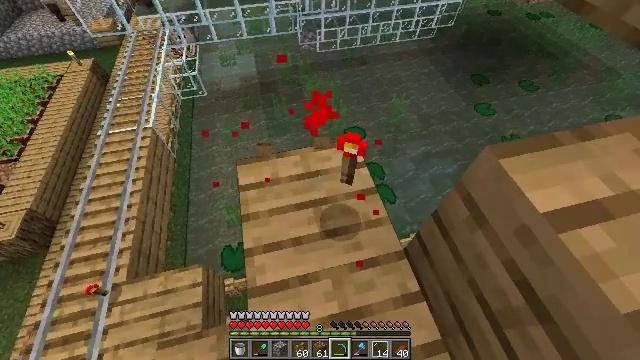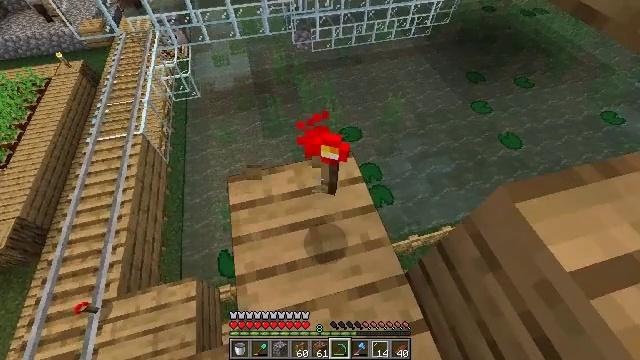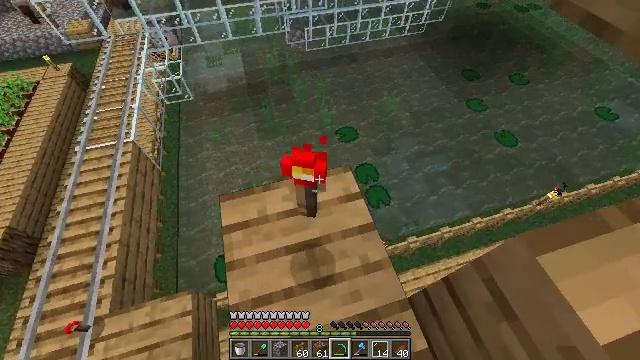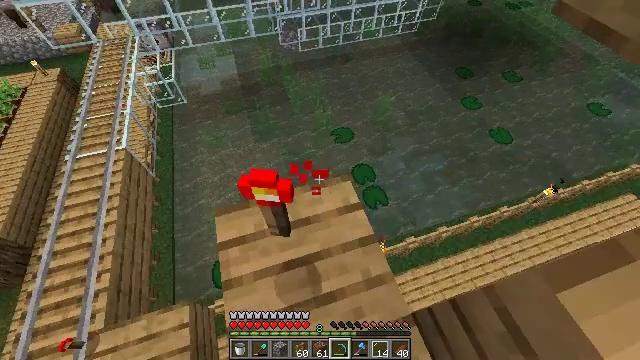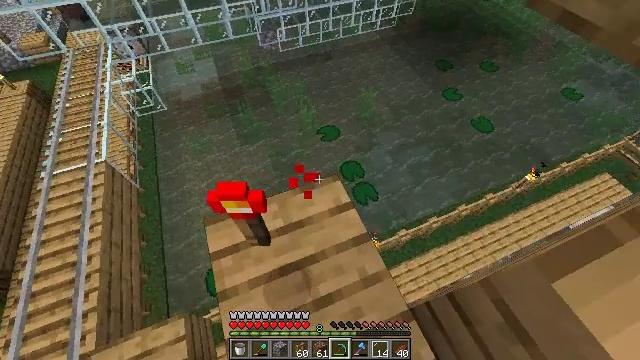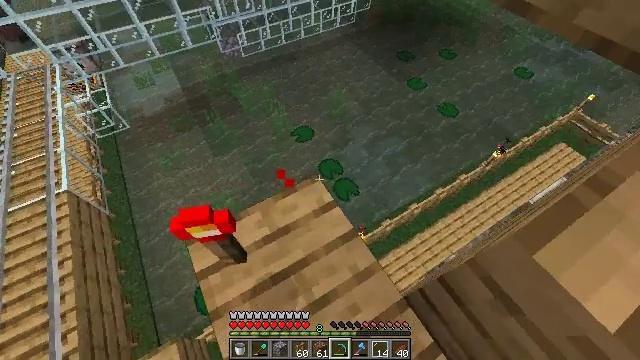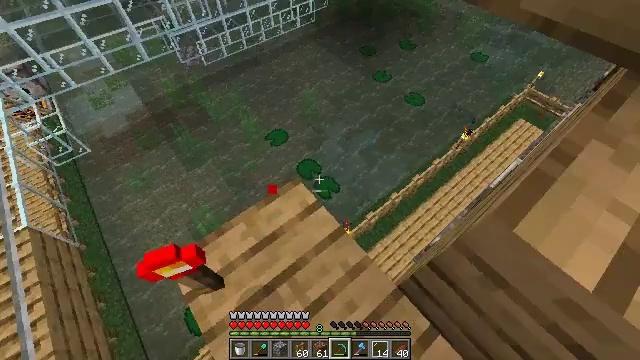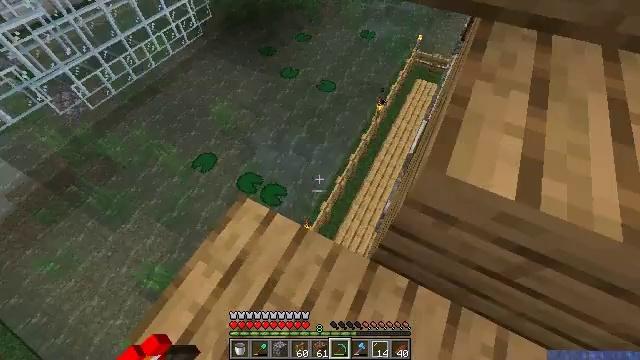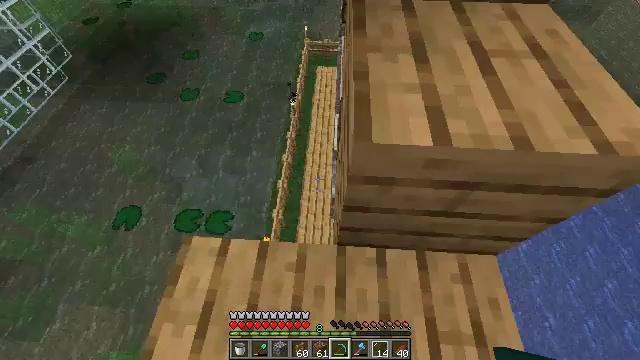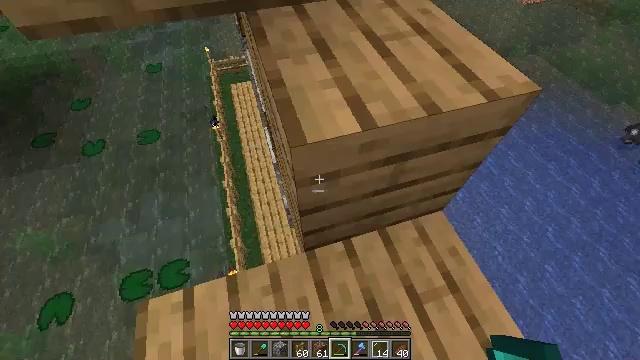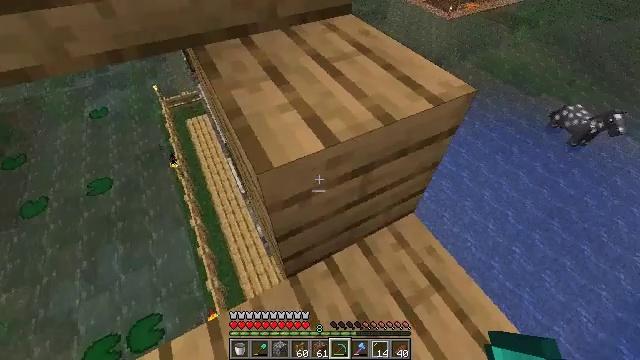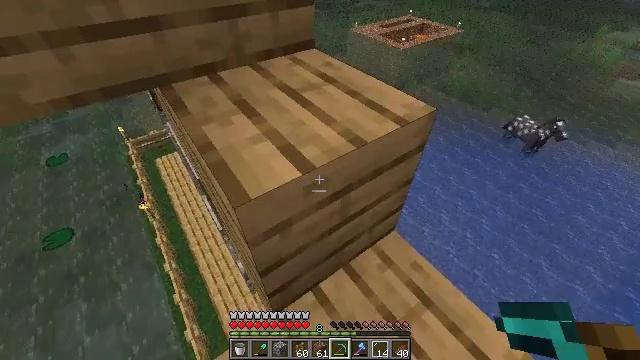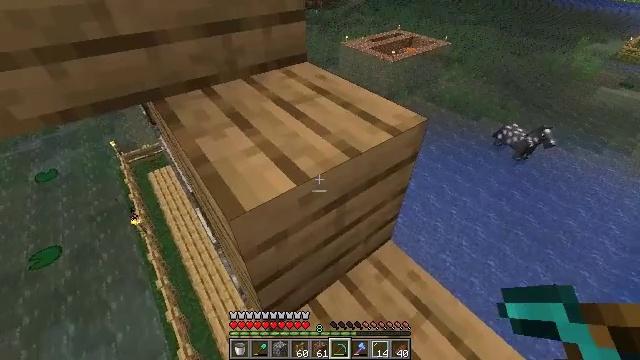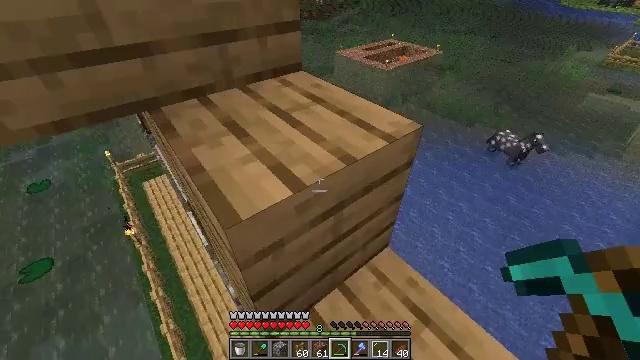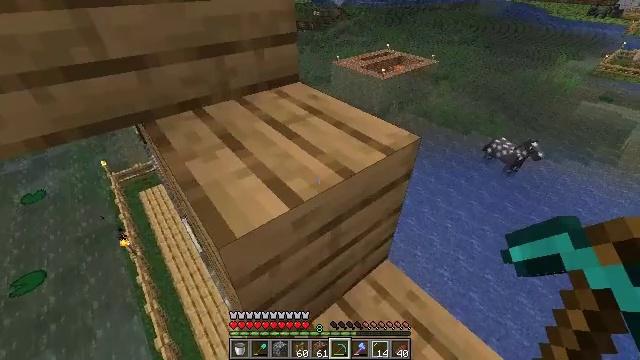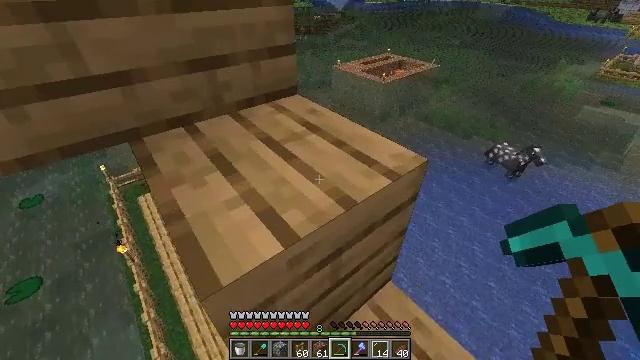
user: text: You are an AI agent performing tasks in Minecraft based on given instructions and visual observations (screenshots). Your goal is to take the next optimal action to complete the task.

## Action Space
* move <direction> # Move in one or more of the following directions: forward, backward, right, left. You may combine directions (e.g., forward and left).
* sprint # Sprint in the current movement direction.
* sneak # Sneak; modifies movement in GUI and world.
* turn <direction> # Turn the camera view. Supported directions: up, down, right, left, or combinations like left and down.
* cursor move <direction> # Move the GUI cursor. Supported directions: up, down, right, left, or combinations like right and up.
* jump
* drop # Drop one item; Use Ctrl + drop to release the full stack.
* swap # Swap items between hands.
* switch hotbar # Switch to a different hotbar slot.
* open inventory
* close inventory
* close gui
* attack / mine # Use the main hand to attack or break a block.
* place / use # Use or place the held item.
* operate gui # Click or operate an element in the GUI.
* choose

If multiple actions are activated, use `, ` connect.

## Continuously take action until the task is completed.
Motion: motion action
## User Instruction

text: Remove the redstone torch from its position.
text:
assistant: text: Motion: move forward, turn right
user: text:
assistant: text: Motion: turn right
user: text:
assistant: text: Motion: turn right
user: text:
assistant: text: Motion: turn right
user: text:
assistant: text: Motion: turn right
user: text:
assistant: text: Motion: turn right
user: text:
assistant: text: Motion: turn right
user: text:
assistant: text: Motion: turn right
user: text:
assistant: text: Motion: turn right and up
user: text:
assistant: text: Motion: turn right and up
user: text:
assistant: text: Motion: turn right and up
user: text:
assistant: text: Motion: turn right and up
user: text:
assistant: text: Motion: turn right and up
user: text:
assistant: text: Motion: move forward, turn up
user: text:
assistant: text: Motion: move forward
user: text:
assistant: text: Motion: move forward, turn left and up
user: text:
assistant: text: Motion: move forward, turn left and up, jump
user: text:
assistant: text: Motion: move forward, turn left and up, jump
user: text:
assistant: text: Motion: move forward, turn left and up, jump
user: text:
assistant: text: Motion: move forward, turn left
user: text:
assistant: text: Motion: move forward
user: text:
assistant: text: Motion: move forward
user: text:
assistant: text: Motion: move forward
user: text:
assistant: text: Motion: move forward
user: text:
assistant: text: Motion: move forward, jump
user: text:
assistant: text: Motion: move forward, jump
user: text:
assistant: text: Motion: move forward, jump
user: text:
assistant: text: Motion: move forward
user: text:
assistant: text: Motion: move forward, turn left
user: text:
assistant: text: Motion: move forward, turn left and down